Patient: sex M, age 57
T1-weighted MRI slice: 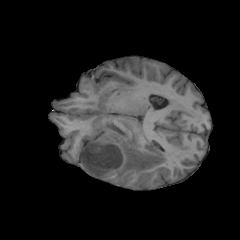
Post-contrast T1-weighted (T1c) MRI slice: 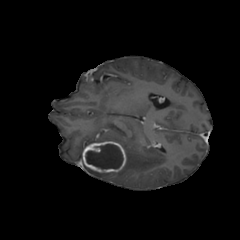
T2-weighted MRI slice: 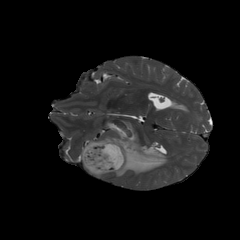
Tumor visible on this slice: yes
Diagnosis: Glioblastoma, IDH-wildtype
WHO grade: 4